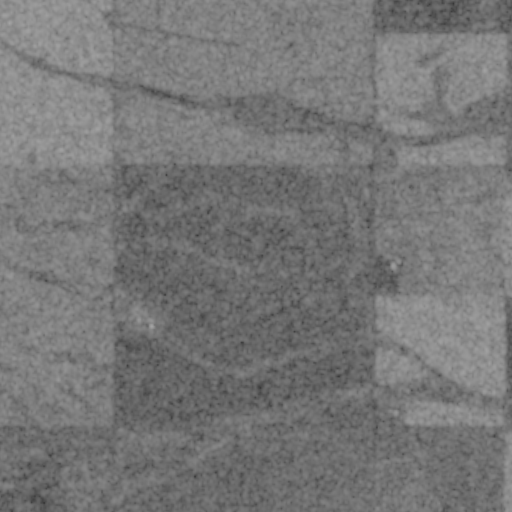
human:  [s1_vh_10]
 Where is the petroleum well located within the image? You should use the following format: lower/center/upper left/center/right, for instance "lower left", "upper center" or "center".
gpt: The petroleum well is located in the upper center of the image.
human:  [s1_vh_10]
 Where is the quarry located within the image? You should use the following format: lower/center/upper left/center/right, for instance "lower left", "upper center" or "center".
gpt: There is no quarry in the image.

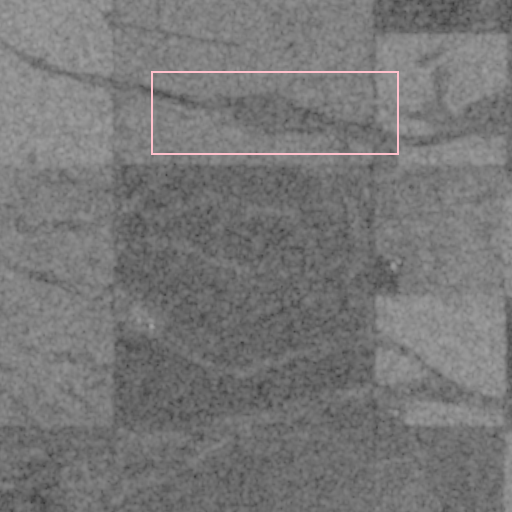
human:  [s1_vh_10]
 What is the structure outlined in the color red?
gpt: There is no red outline.
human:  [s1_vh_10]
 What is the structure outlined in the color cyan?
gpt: There is no structure outlined in cyan.